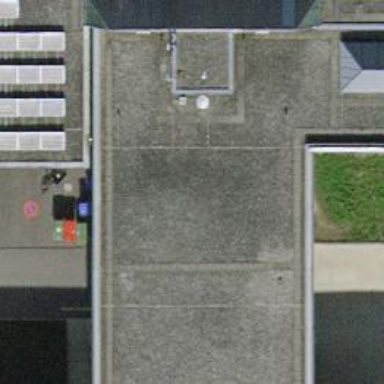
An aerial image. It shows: Bicycle parking facility.